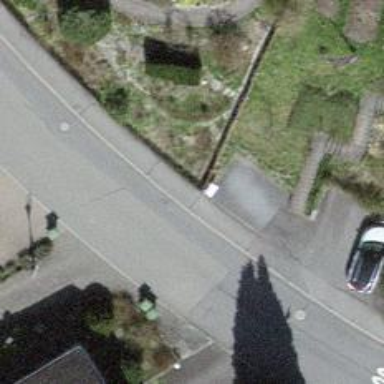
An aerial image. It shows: Kerb barrier.